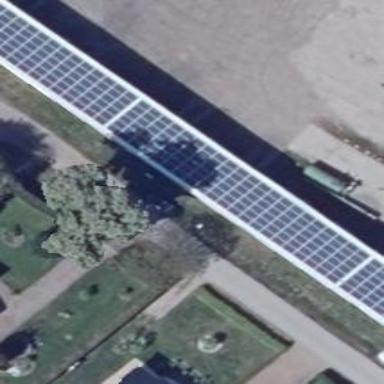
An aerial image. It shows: Small solar photovoltaic panel generator inside building.